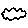
Label: cloud